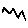
Label: zigzag